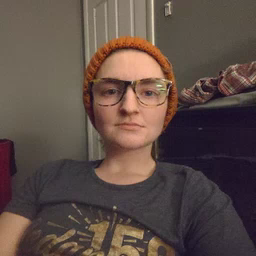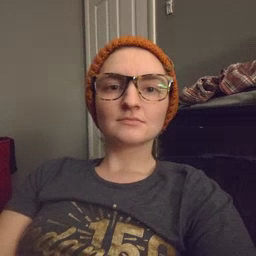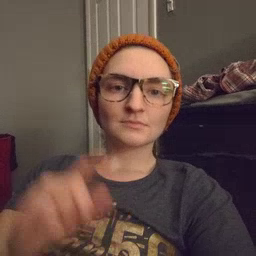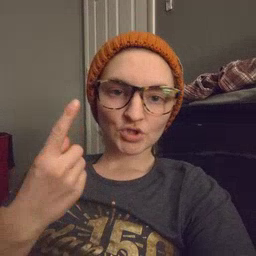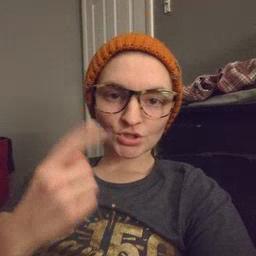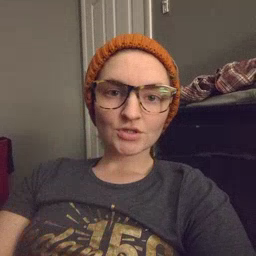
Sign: first